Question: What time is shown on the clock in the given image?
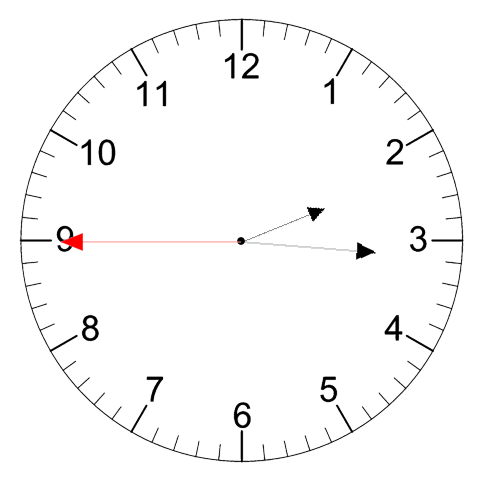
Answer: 02:15:45